Question: I have a table like this:

and what I want is, to force the '<tr>' height to be fixed, change only when I hovered it, I won't see '<tr>' like red square on the picture.
Can anyone help?
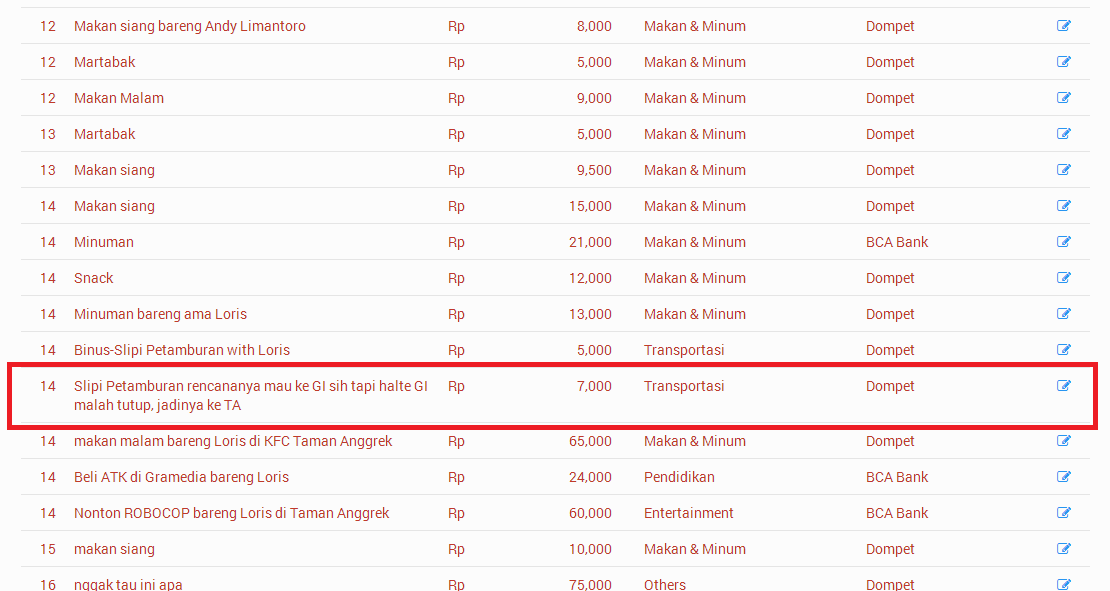
Answer: The trick is to constrain the height to the inner 'P' element and animate (or) toggle on 'TR' hover
<URL>
CSS:
'''
.hoverRow td{
background:#eee;
vertical-align:top;
border-bottom:1px solid #444;
}
.hoverRow p{
vertical-align:top;
position:relative;
overflow:hidden;
max-height:1.3em;
transition: max-height 0.4s;
}
.hoverRow tr:hover p{
max-height:100px; /* don't exagerate :) */
}
'''
HTML
'''
<table class="hoverRow">
<tr>
<td><p>Single line</p></td>
<td><p>data</p></td>
</tr>
<tr>
<td><p>Single line</p></td>
<td><p>data</p></td>
</tr>
<tr>
<td>
<p>
Multiple line<br>
Multiple line<br>
Multiple line
</p>
</td>
<td><p>data</p></td>
</tr>
<tr>
<td><p>Single line</p></td>
<td><p>data</p></td>
</tr>
</table>
'''